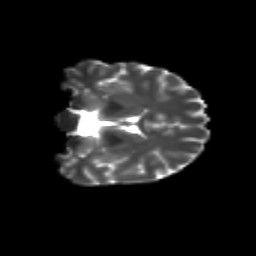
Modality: T2w
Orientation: coronal
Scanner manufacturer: siemens
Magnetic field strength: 3 T
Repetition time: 9.2 s
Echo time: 0.084 s